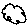
Label: cloud